Fundus camera: zeiss
Shooting center: fovea
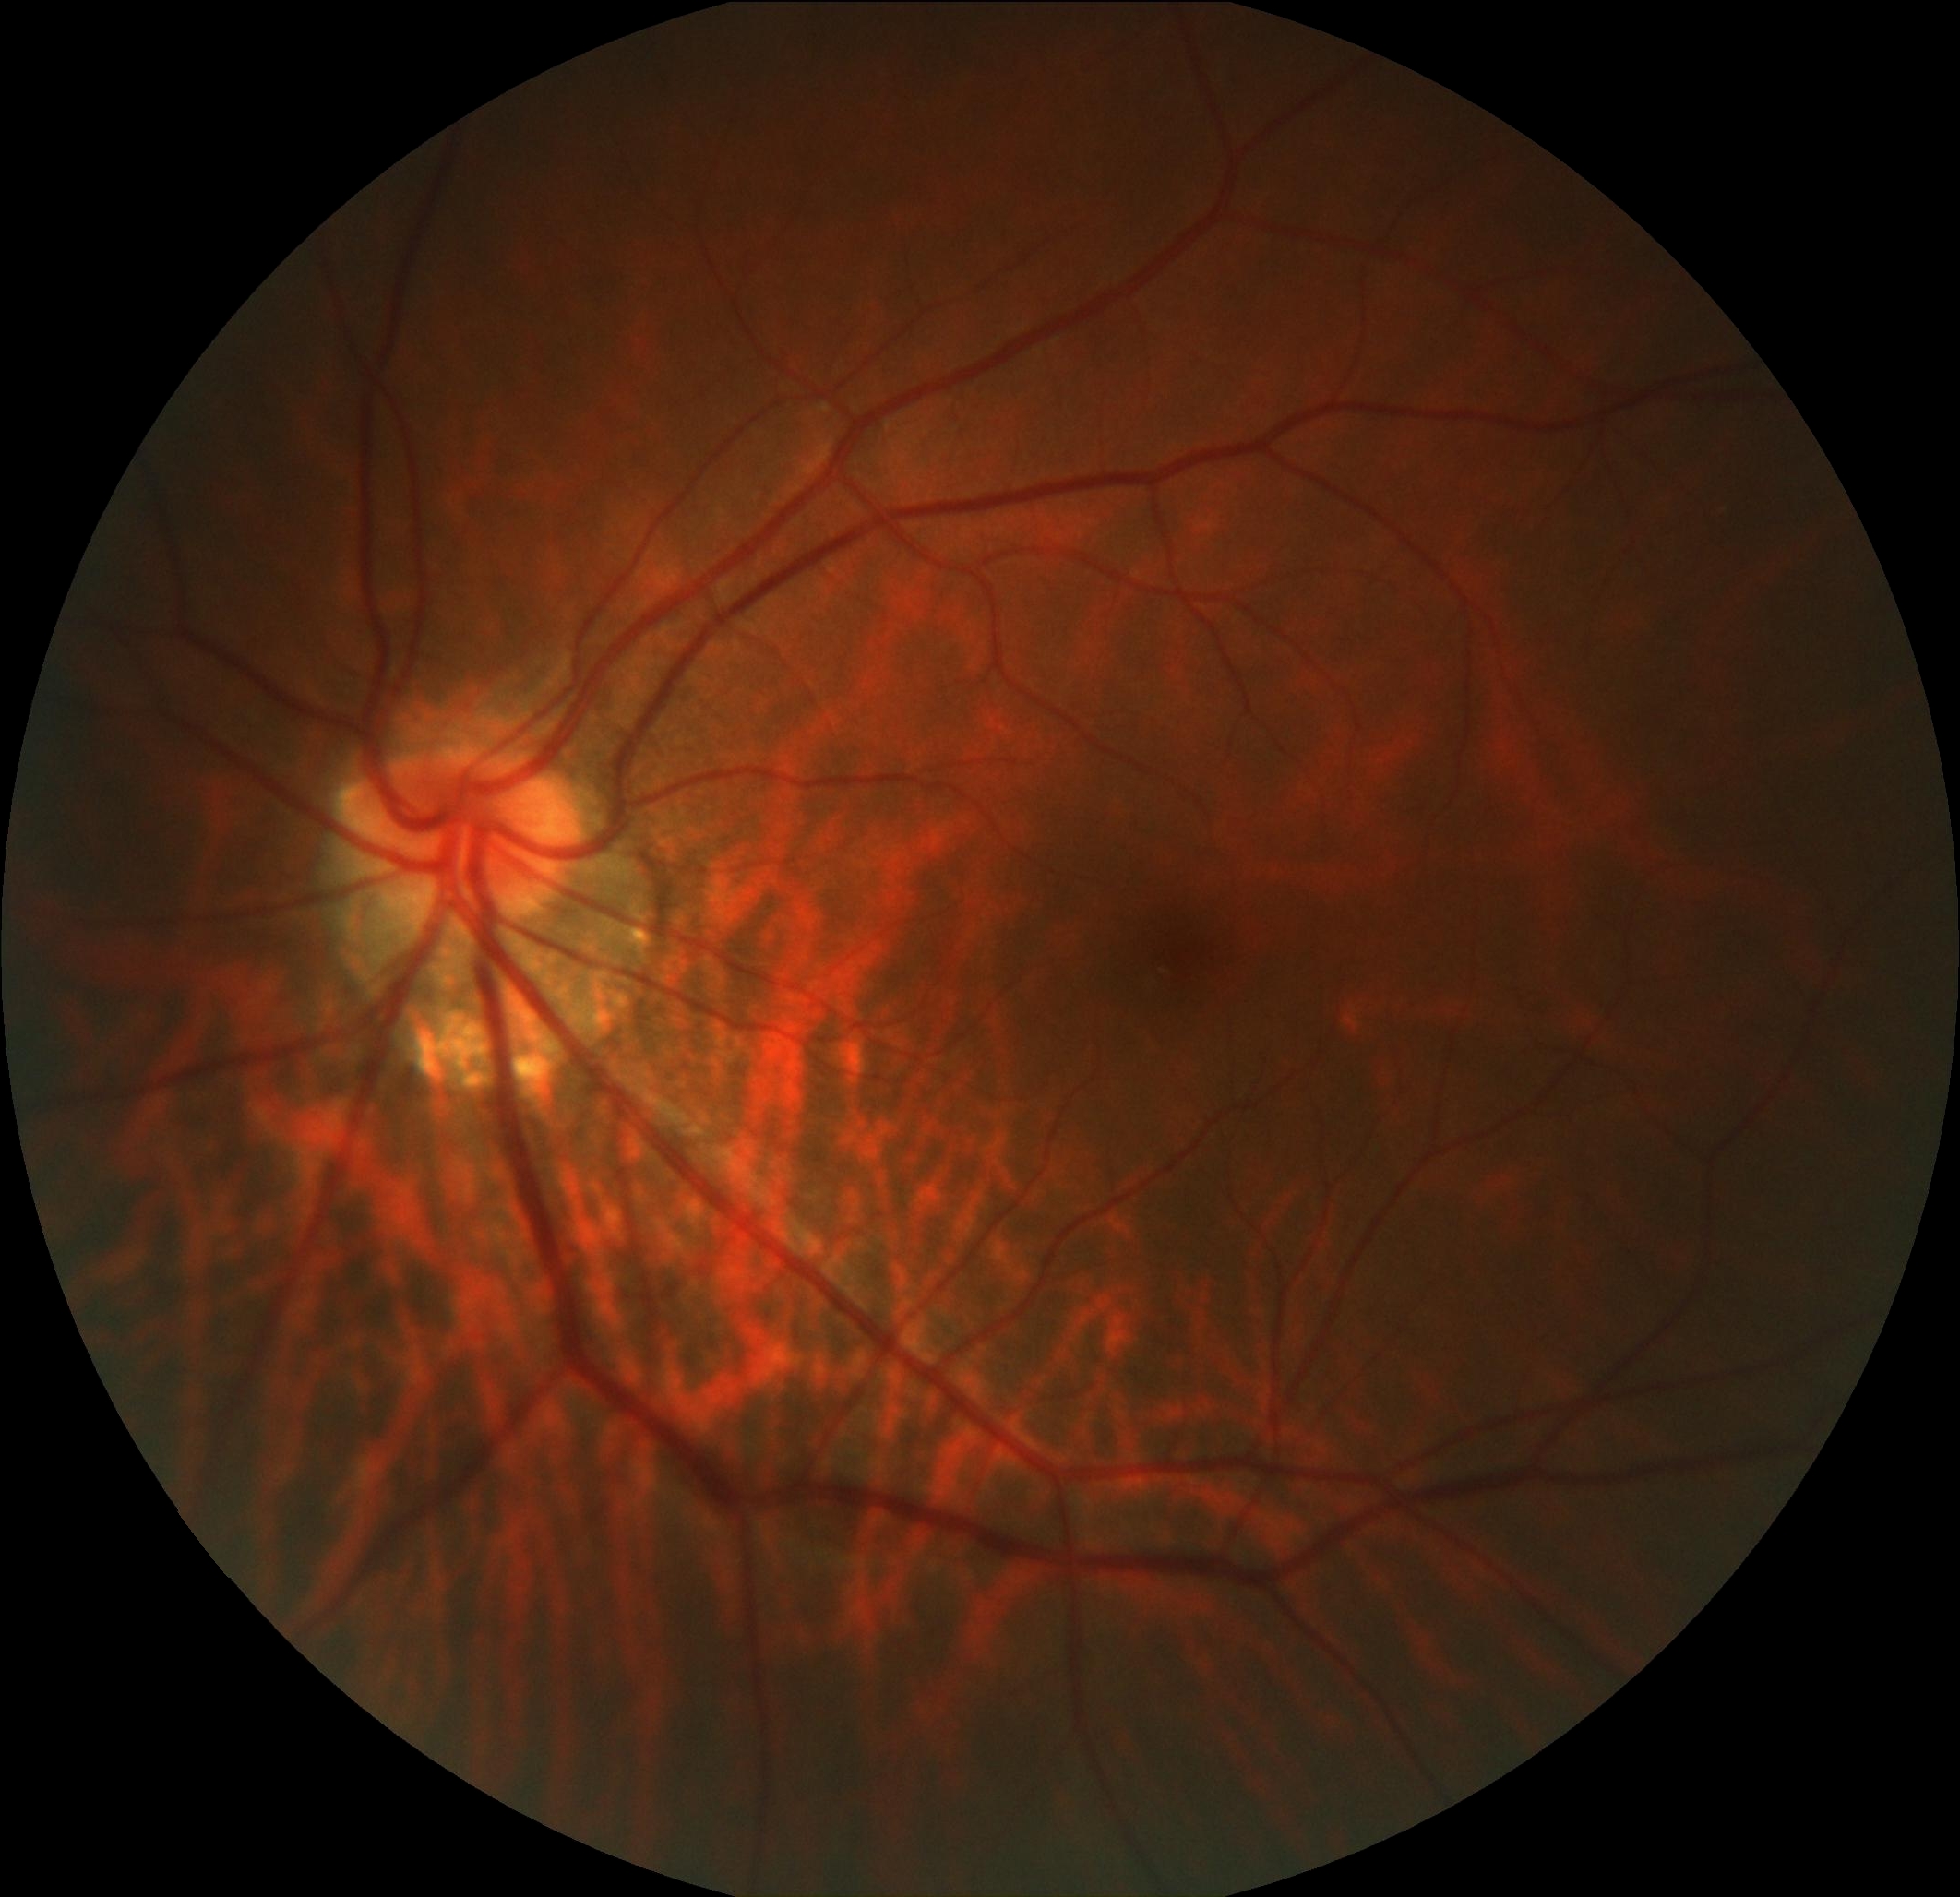
Pathologic myopia: yes
Patchy retinal atrophy: present
Retinal detachment: absent